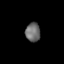
Tissue: lung
Cell type: T cells
Senescence score: 0.2378
Nuclear area (px): 278
Mean DAPI intensity: 106.022